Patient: sex M, age 22
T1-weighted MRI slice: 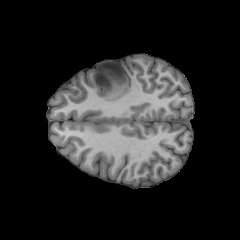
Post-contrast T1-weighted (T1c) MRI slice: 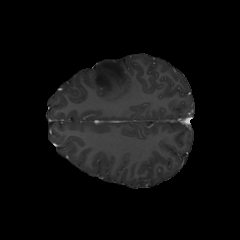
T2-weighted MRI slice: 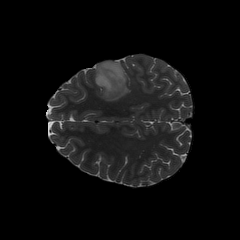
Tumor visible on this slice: yes
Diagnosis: Astrocytoma, IDH-mutant
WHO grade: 2